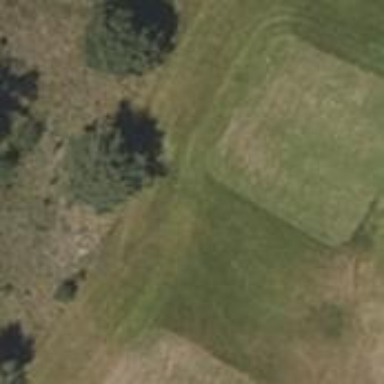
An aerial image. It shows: Golf tee.